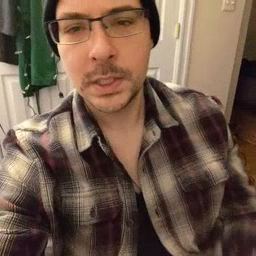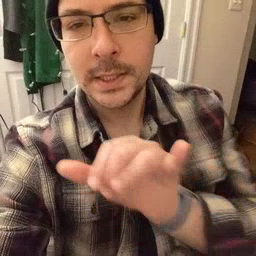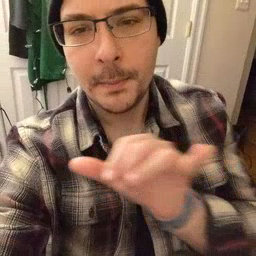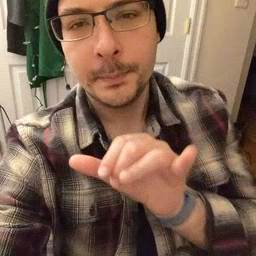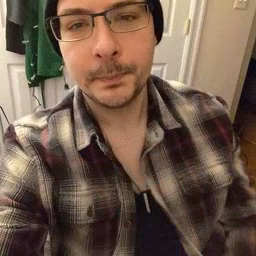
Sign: same